Field crop: tomato
Growth stage: 1
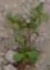
Species: portulaca